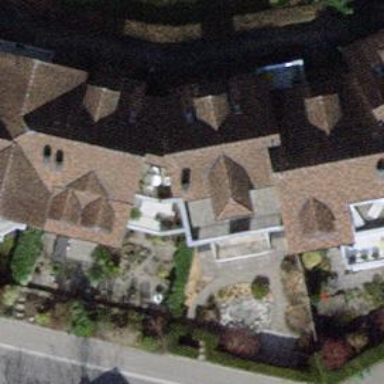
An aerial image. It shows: Terrace building.